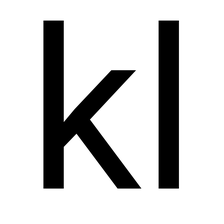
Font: Roboto_Regular